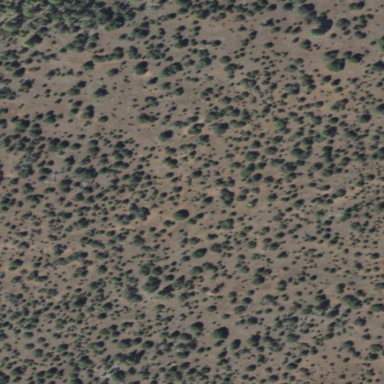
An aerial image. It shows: Patch of scrub vegetation.